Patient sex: F
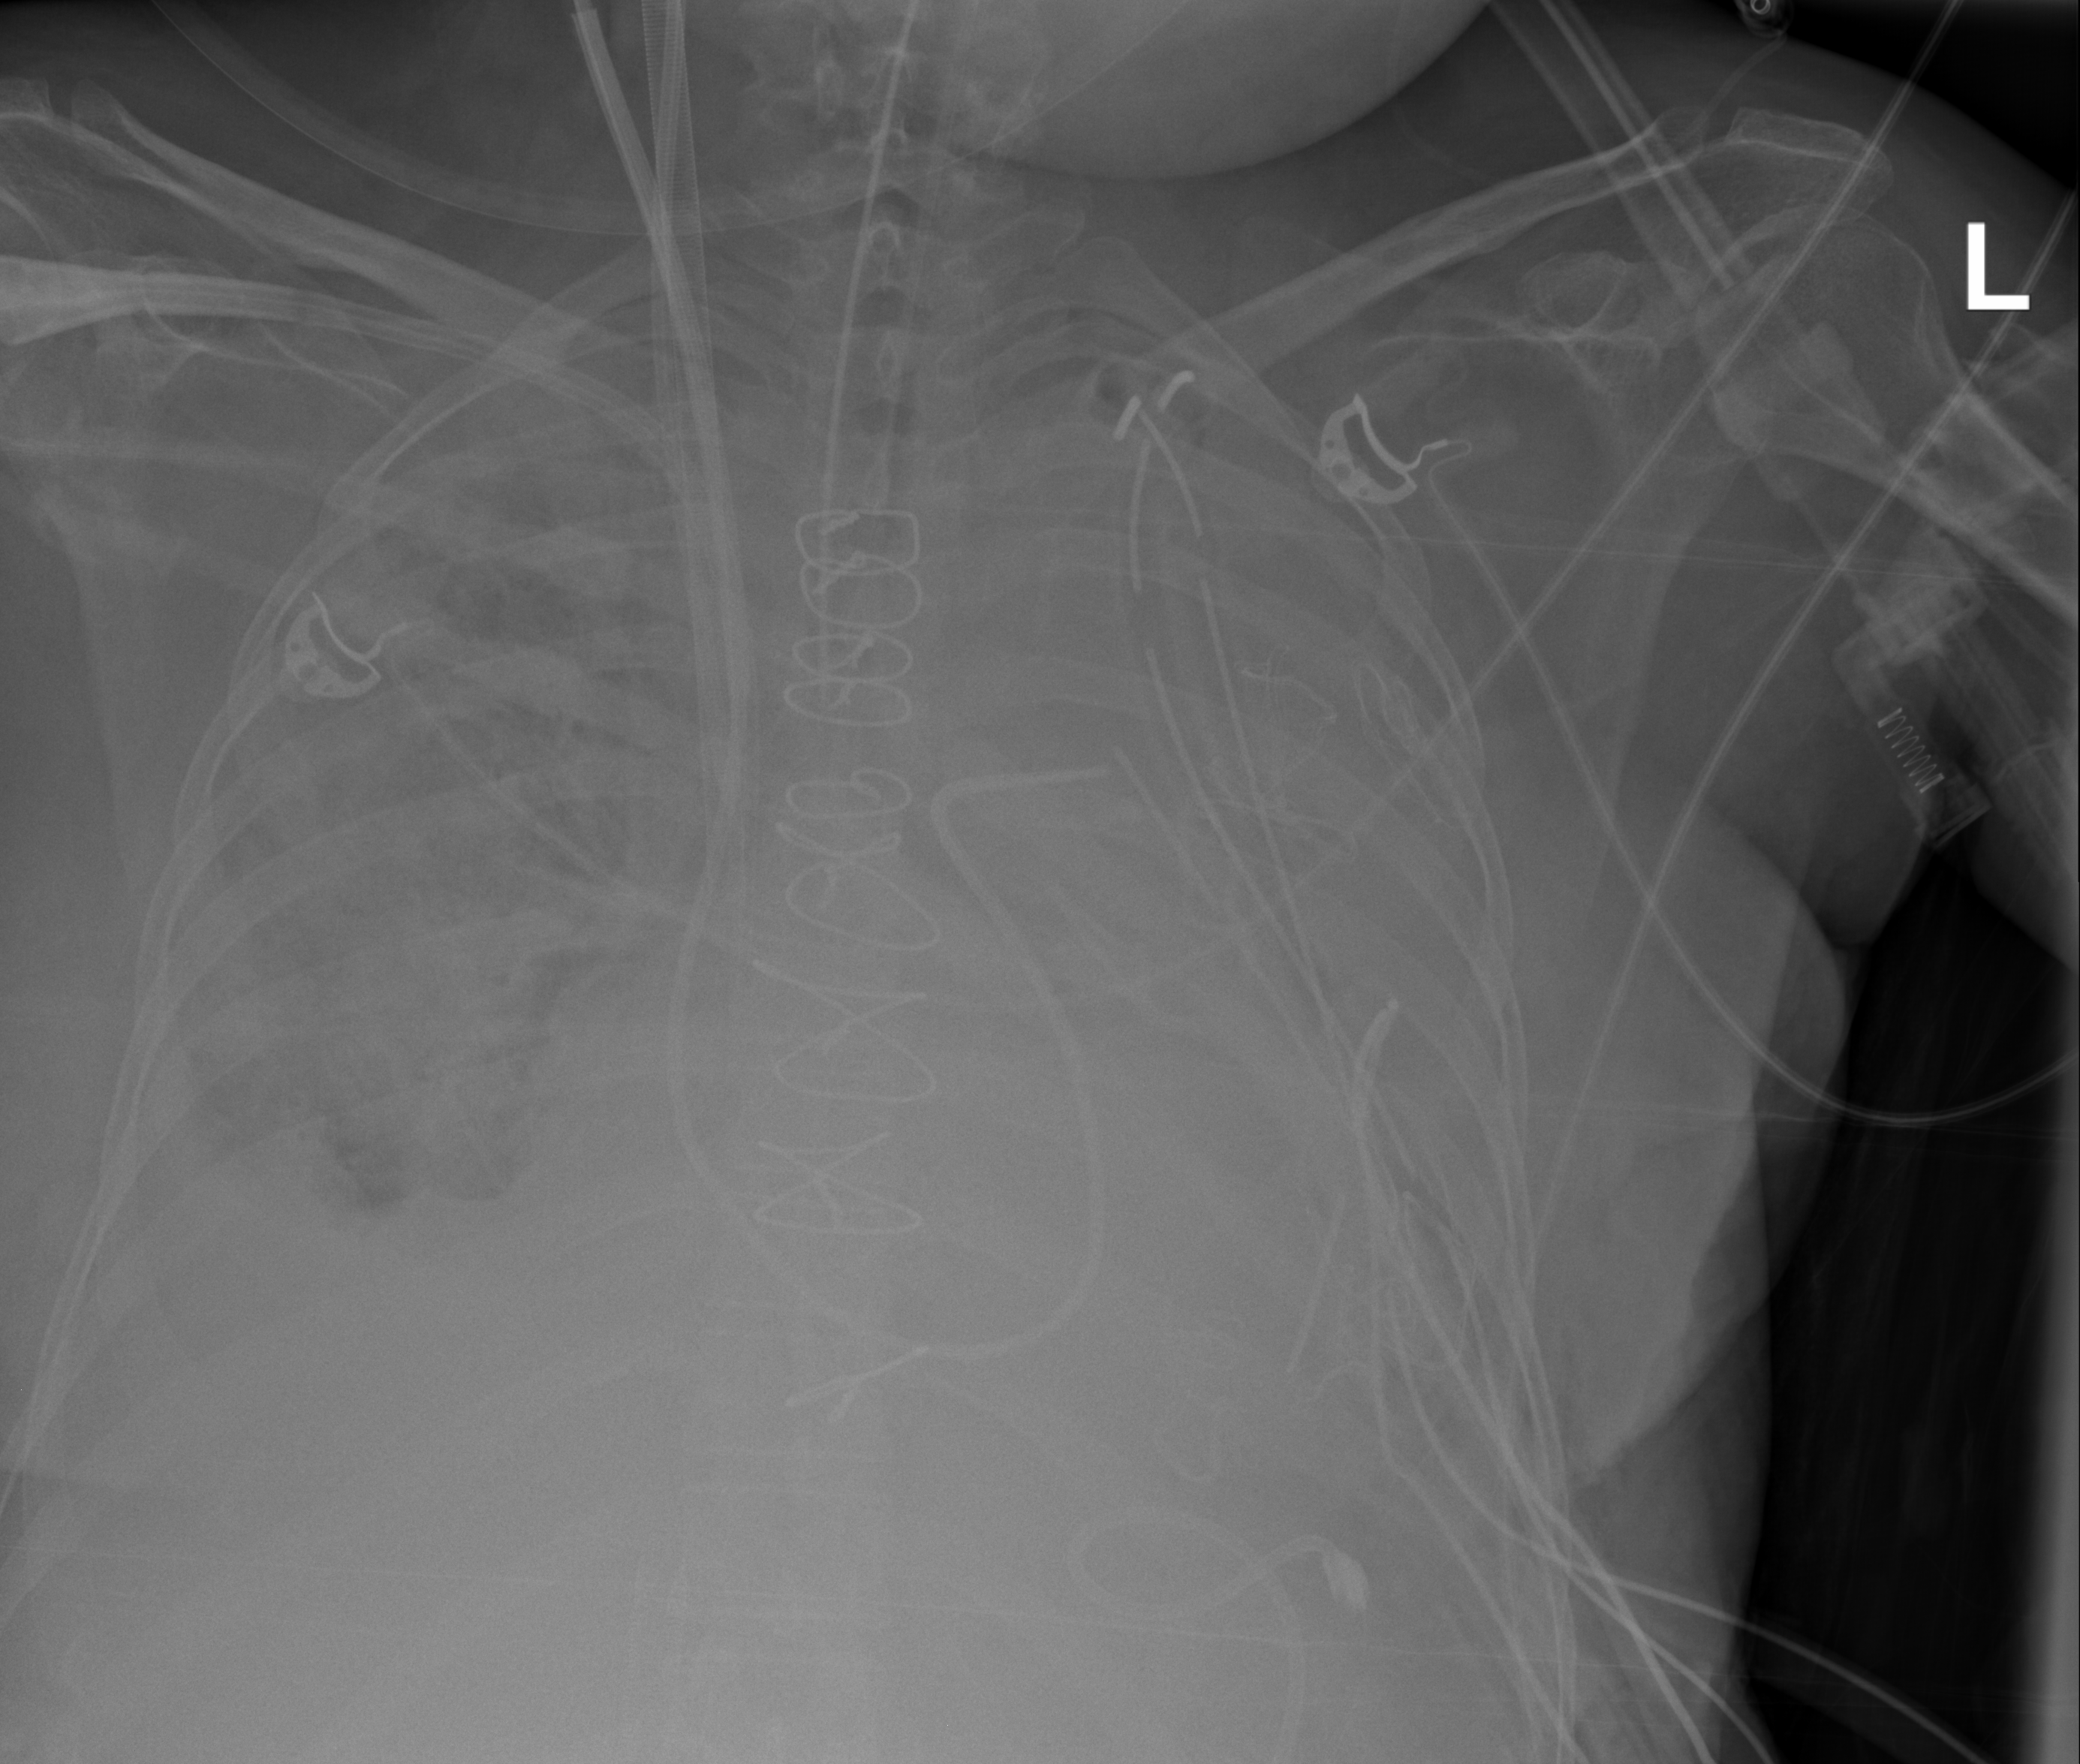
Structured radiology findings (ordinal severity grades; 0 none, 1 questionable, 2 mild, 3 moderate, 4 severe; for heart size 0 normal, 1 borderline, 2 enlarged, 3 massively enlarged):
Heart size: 2
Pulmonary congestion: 2
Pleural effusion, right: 2
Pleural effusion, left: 2
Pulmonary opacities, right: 3
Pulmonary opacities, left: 4
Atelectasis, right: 3
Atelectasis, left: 4